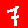
Digit: 7